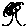
Label: tree